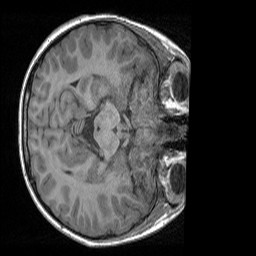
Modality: T1w
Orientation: axial
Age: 7
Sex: male
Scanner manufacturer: siemens
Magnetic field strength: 3 T
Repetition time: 1.65 s
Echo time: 0.00203 s